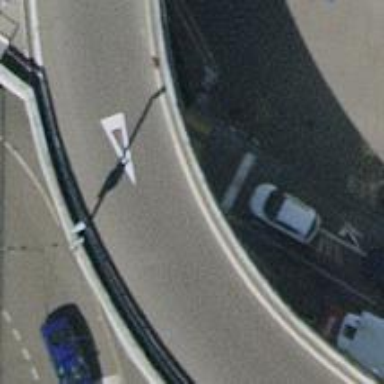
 there are traffic signals and zebra crossing."